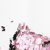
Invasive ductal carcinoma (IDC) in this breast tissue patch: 0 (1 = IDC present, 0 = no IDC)